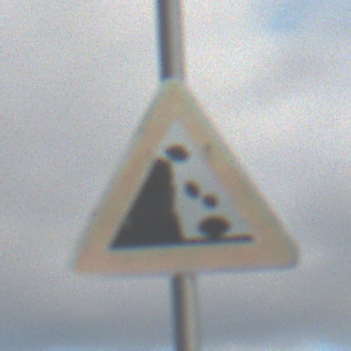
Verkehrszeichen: SteinschlagLinks
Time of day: SunriseSunset
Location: Outdoor (RoadRail)
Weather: PartlyCloudy
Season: NotSpecified
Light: Natural